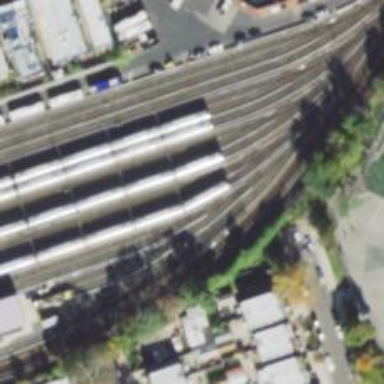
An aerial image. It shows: Yard meant for service. The rail tracks are electrified at the top.